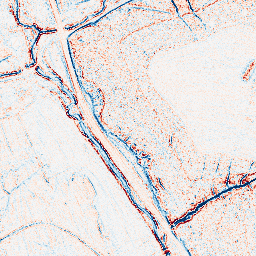
Category: edge_preserving
Decomposition family: bilateral
Decomposition parameters: d: 5
sigma_color: 25
sigma_space: 100
Upsampling method: sinc_hamming
Upsampling parameters: scale: 2
kernel_size: 8
Upsampling scale: 2